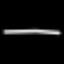
Label: line